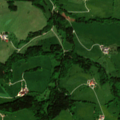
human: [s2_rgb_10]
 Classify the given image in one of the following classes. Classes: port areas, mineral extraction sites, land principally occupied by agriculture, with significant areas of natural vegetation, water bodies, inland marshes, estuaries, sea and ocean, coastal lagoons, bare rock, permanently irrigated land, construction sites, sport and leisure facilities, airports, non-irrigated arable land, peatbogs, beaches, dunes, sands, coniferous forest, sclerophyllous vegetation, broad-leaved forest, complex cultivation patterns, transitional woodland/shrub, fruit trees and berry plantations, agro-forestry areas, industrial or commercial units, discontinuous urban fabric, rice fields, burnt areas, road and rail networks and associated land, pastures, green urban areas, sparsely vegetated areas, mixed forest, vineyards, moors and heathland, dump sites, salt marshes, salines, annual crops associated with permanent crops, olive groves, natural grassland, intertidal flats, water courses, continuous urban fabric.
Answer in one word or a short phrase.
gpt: pastures, land principally occupied by agriculture, with significant areas of natural vegetation, mixed forest